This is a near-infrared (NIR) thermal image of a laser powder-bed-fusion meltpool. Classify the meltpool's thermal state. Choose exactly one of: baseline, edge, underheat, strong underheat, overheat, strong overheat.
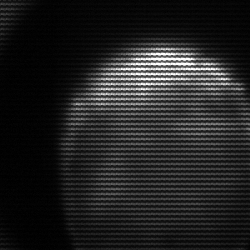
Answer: edge